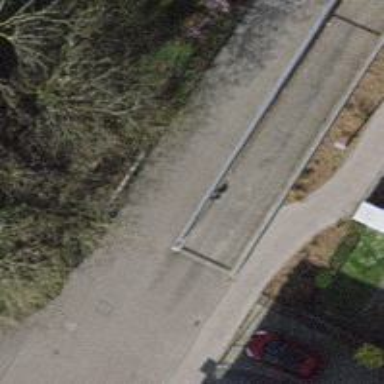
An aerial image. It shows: Rising bollard barrier.